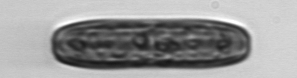
Label: Ephemera